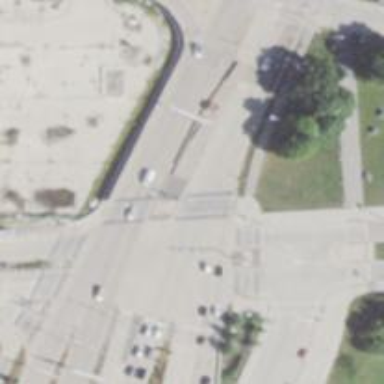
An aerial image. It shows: Marked footway crossing with traffic island.